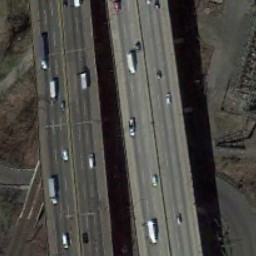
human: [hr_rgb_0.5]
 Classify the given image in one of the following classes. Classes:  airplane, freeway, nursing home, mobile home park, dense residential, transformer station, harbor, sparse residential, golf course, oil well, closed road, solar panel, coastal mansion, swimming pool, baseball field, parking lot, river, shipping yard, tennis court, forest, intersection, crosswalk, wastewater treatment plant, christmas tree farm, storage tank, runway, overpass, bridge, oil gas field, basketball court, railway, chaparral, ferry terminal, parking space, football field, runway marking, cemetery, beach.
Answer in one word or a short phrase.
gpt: overpass